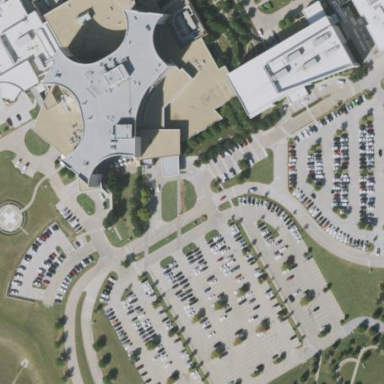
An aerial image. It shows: Healthcare facility identified as hospital.